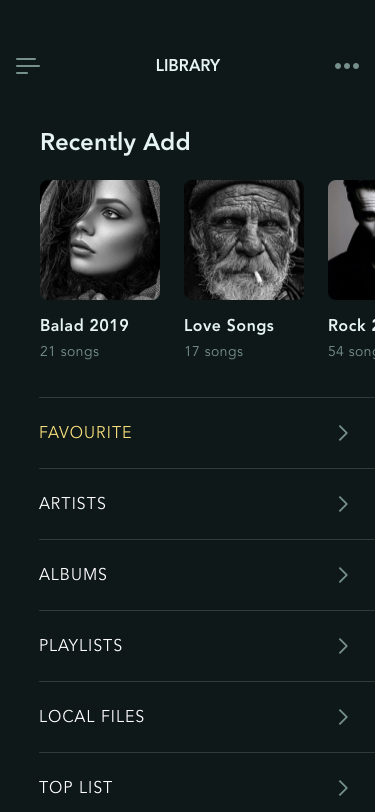
Text in this UI design:
Recently Add
Favourite